Question: I'm experiencing a little issue with these two frameworks and their respective use of jquery.
As my template in Visual studio 2013 includes Bootstrap 3 it also comes bundled with 'jquery-2.0.3.js' This is all fine until I need to use KendoUI's 'jquery.js' (v1.9.1) as well.
They're both included in the '_Layout.cshtml' like this:
'''
...
<head>
<script src="@Url.Content("~/Scripts/Kendo/jquery.min.js")"></script>
<script src="@Url.Content("~/Scripts/Kendo/kendo.all.min.js")"></script>
<script src="@Url.Content("~/Scripts/Kendo/kendo.aspnetmvc.min.js")"></script>'
</head>
<body>
...
@Scripts.Render("~/bundles/jquery")
@Scripts.Render("~/bundles/bootstrap")
@RenderSection("scripts", required: false)
</body>
'''
The error causes my Kendo grid not to render templates and the console window in chrome shows the following error:

I've had this working before, when on Bootstrap 2.3.2, but the entire project is updated. What effect would loosing the 'jquery-2.0.3.js' have on my application? Removing this resolves the problem, but I don't know what parts of the Bootstrap framework will be affected by this. Finally, I know I'm not supposed to include the jquery-files twice (Bootstrap + KendoUI), but how should it be done?
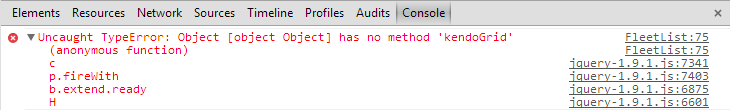
Answer: Looking at <URL>, which declares the jQuery dependency as '"jquery": ">= 1.9.0"', I'd say you can safely use Bootstrap 3 with jquery-1.9.1.